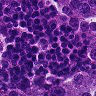
Metastatic tissue present: yes